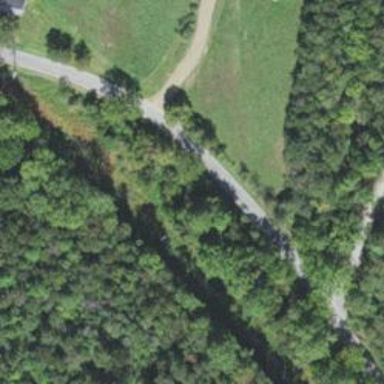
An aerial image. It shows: Unclassified road.